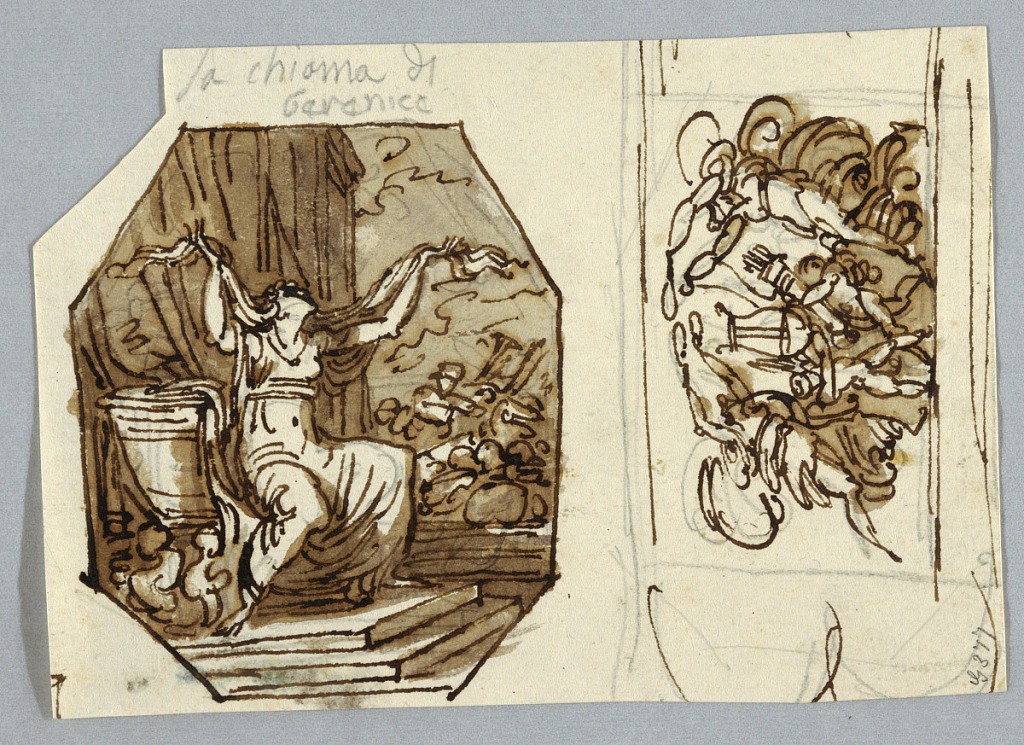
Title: "The Foliage of Berenice:" from Callimachus
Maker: Felice Giani, Italian, 1758–1823
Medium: Pen and brown ink, brush and brown wash over traces of graphite on cream laid paper
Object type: Drawing
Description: The Foliage of Bernice: From Callimachus. Two Bacae.